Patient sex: M
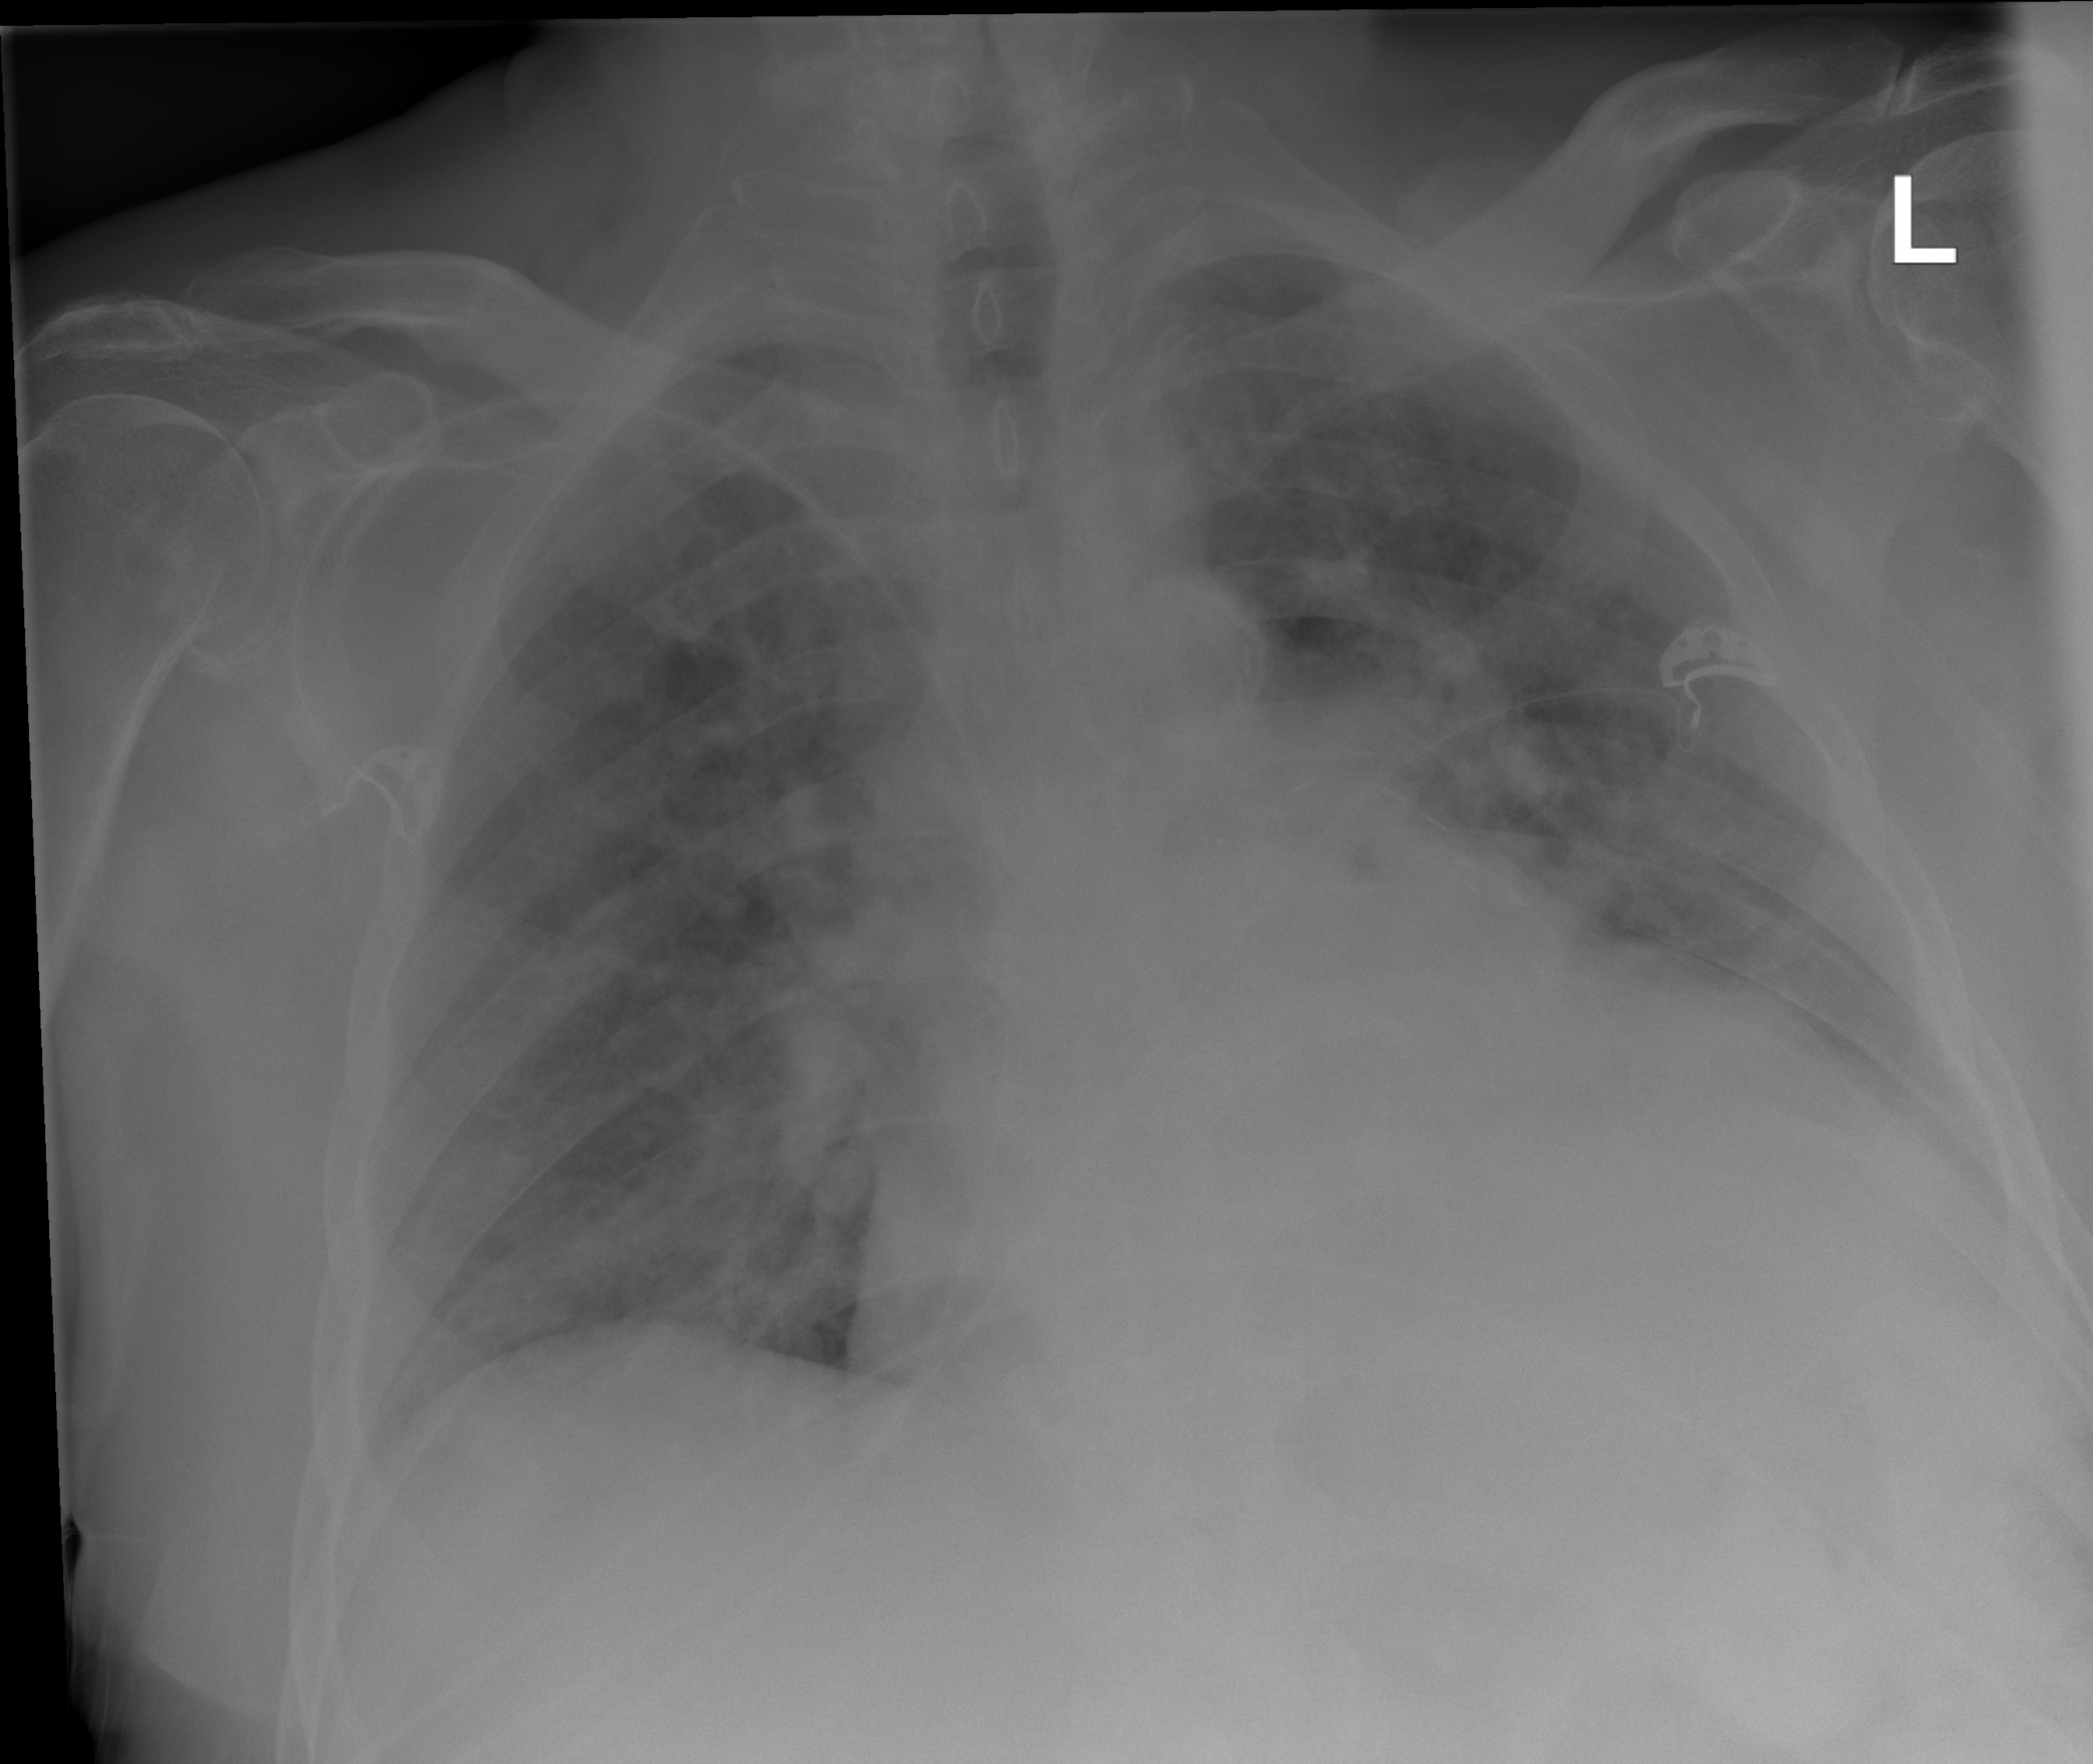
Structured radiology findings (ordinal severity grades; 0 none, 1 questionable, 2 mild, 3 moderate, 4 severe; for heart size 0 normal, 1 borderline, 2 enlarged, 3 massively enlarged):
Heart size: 3
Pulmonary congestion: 2
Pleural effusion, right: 0
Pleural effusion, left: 0
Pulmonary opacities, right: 2
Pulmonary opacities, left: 2
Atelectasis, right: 0
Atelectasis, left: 0